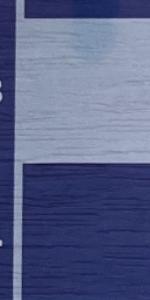
Label: Empty